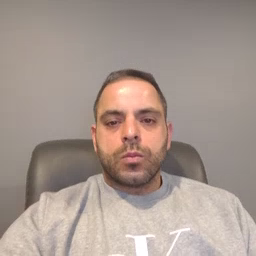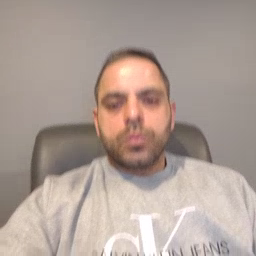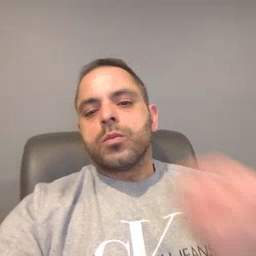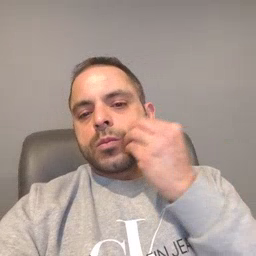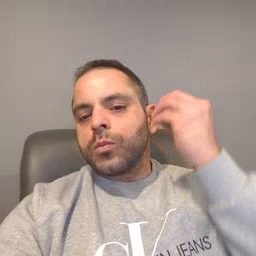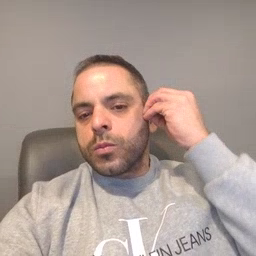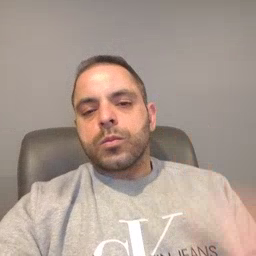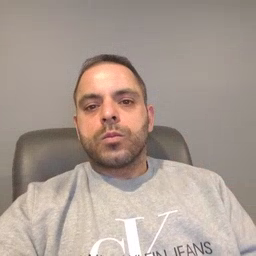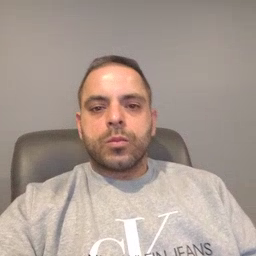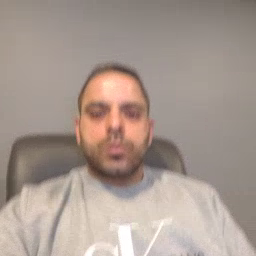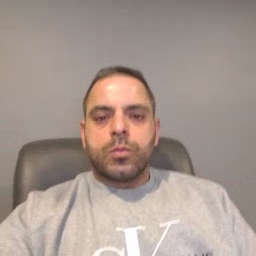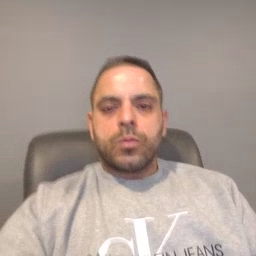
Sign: home